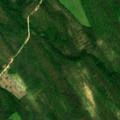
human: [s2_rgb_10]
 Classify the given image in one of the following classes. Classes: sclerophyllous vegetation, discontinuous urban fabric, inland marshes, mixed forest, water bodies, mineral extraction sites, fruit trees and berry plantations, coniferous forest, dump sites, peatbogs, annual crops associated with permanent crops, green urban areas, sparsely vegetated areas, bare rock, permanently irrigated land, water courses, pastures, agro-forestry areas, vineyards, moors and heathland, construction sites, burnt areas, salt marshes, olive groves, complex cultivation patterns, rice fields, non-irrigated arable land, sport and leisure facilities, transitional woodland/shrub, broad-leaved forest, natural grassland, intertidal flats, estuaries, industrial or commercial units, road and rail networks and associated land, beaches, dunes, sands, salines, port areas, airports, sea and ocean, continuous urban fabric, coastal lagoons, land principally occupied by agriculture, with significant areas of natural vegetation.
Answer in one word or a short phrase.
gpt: coniferous forest, transitional woodland/shrub